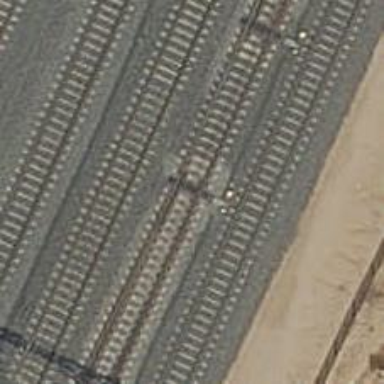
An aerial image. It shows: Railway yard with electrified contact lines.